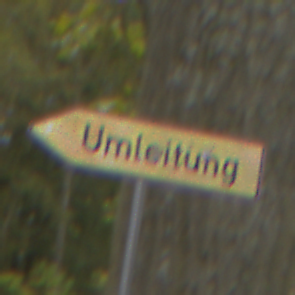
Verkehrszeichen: UmleitungswegweiserLinksweisend
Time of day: Midday
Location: Outdoor (Nature)
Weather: Overcast
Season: Autumn
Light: Natural